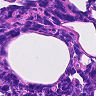
Metastatic tissue present: no